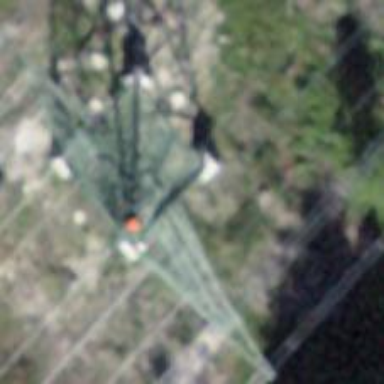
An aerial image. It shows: Power line in the image.